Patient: sex M, age 76
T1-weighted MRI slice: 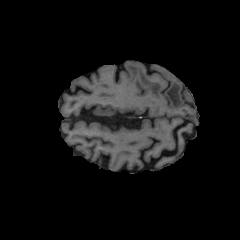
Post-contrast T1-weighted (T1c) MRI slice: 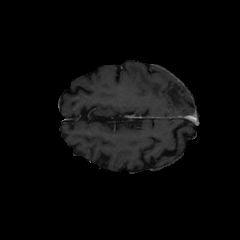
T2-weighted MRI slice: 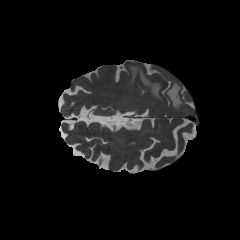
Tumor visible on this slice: yes
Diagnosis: Glioblastoma, IDH-wildtype
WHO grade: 4